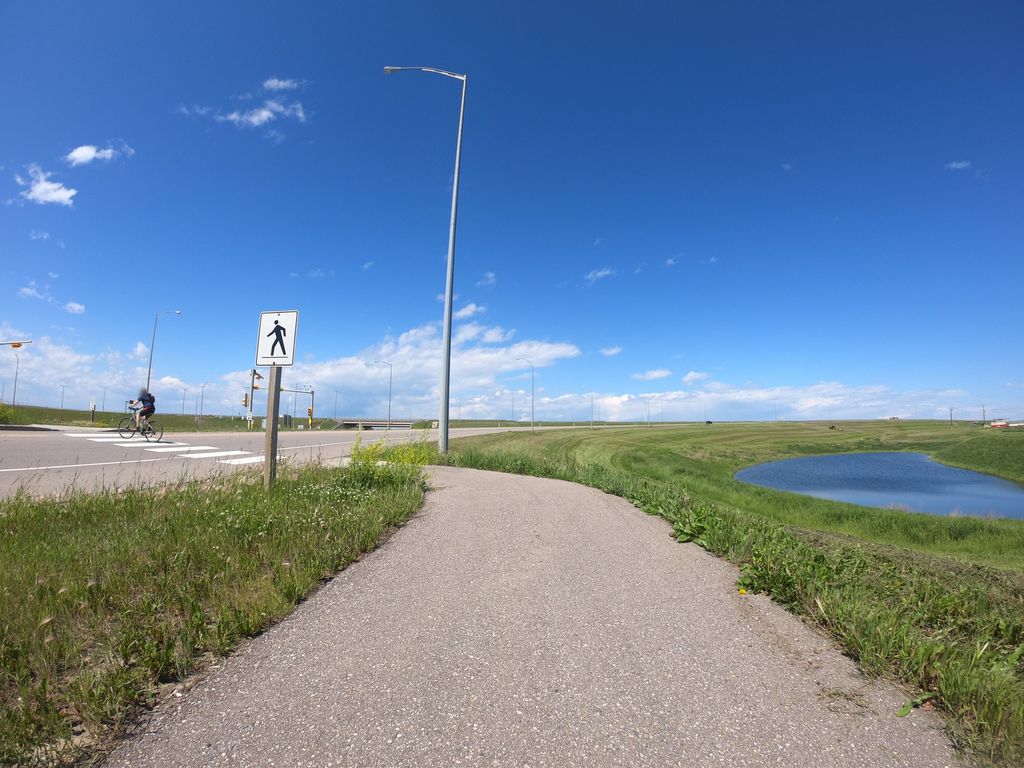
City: calgary